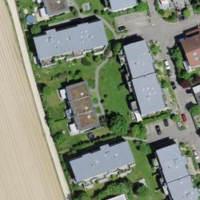
EUNIS habitat code: 54
Species observed at this site:
Beta vulgaris
Tussilago farfara